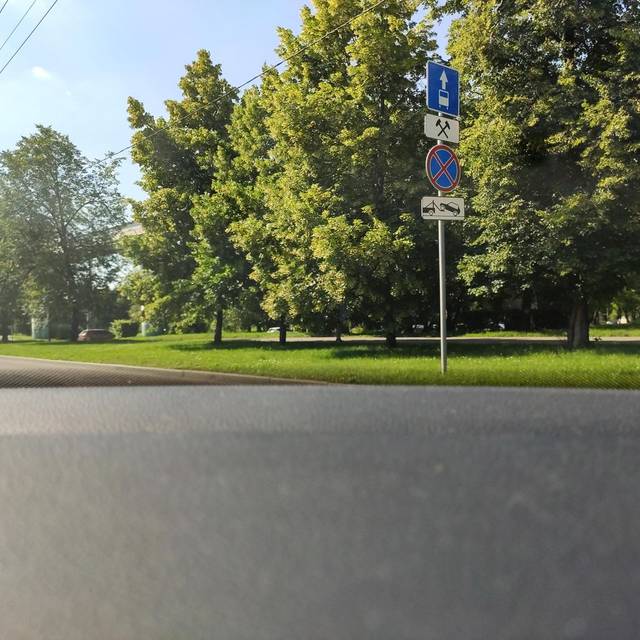
Region: Russia
Coordinates: 55.822, 37.621